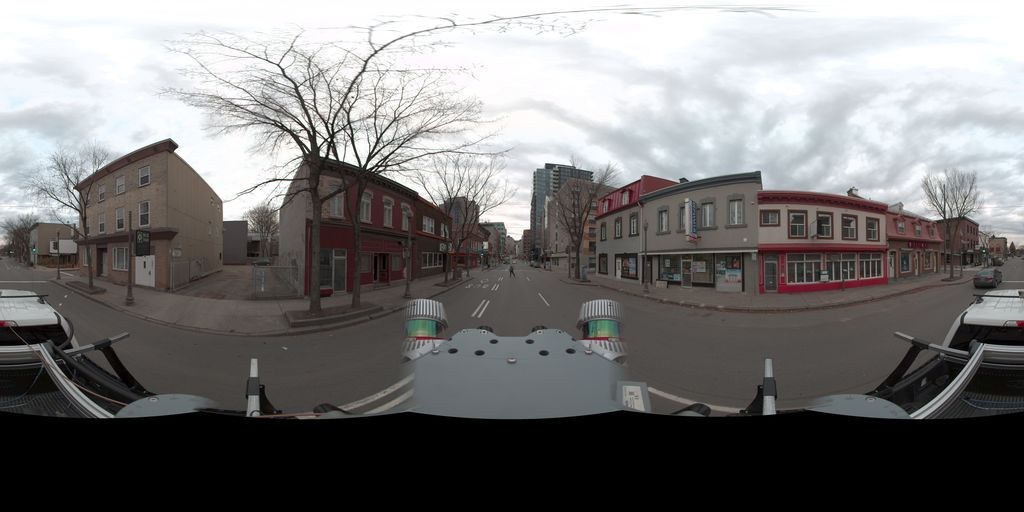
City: quebec_city